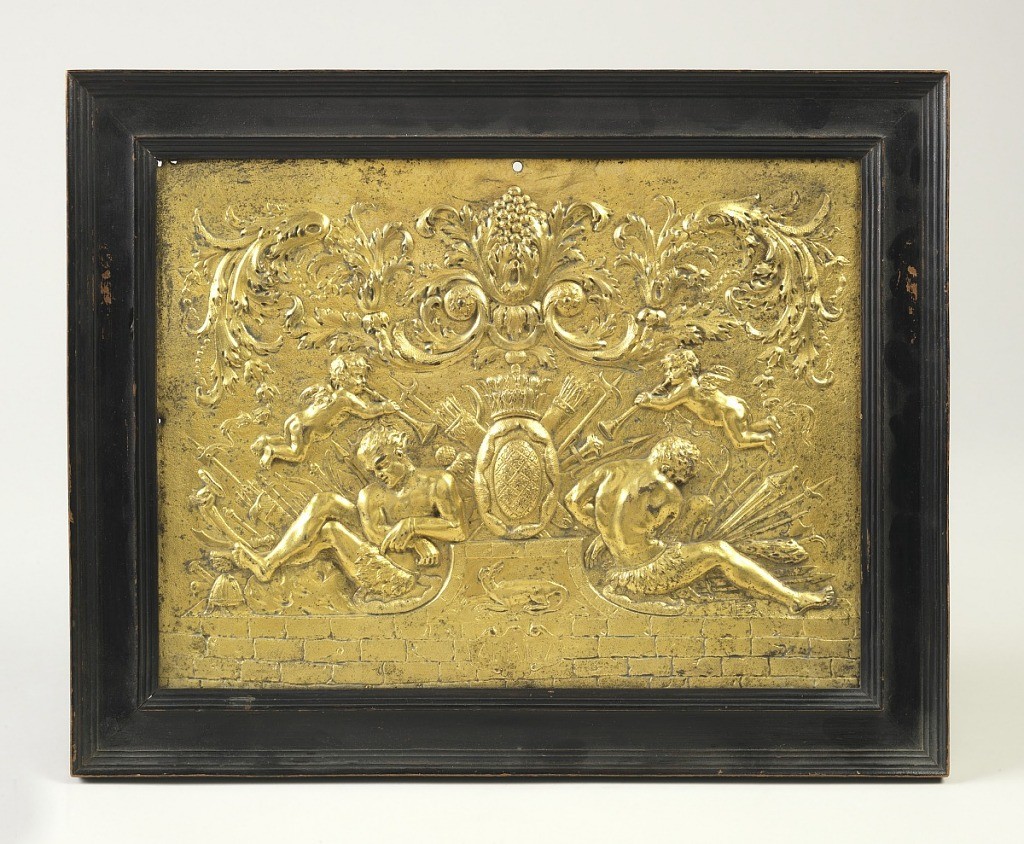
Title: Plaque
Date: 1660–90
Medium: Gilt copper, wood (frame)
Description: (a) Asia figures and trophies surmounted by Amor or a love putto; (b) Africa, foliate scrolls above an heraldic cartouche surrounded by quivers and flgures below.